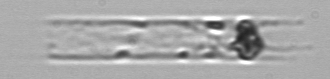
Label: Dactyliosolen_blavyanus